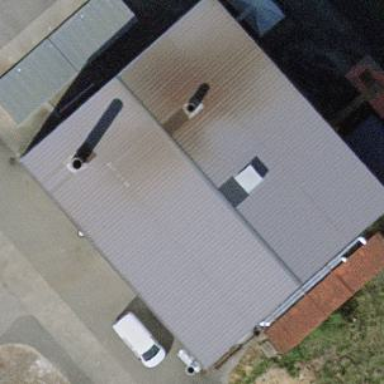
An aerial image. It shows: Industrial building.